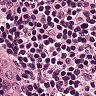
Metastatic tissue present: no